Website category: university
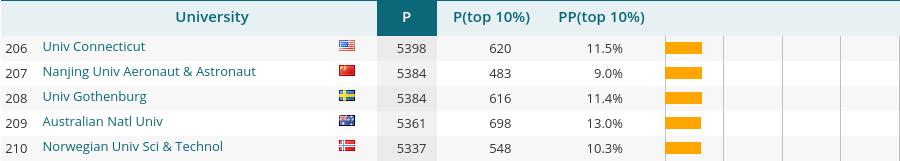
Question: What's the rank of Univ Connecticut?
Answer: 206

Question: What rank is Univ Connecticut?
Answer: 206

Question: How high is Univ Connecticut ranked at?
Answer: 206

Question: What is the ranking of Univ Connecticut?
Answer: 206

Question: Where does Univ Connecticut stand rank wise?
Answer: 206

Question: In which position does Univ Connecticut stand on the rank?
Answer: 206

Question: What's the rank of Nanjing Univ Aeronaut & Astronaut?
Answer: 207

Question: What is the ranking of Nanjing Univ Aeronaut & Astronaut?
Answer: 207

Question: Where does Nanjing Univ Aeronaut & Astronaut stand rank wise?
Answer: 207

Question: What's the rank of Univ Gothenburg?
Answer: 208

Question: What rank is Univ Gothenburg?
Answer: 208

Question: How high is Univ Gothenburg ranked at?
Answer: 208

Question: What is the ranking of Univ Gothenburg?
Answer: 208

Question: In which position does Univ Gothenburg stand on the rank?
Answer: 208

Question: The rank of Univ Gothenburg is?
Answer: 208

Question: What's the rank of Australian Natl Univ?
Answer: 209

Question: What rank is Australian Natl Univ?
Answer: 209

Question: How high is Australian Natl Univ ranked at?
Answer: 209

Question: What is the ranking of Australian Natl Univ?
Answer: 209

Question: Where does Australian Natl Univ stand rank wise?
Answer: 209

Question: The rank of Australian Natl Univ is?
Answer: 209

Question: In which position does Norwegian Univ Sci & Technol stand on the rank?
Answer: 210

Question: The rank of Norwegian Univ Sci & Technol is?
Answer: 210

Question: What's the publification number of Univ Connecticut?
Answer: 5398

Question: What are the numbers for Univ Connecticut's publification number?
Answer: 5398

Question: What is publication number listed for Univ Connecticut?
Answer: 5398

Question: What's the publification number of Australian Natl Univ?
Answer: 5361

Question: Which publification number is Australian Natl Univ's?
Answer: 5361

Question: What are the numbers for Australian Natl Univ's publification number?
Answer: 5361

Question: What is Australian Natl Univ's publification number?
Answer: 5361

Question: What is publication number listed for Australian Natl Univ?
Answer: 5361

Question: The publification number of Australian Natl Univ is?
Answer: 5361

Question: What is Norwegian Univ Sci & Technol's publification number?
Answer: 5337

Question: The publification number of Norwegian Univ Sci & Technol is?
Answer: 5337

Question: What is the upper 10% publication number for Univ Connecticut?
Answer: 620

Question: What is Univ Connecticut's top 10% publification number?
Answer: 620

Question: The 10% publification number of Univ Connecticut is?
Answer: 620

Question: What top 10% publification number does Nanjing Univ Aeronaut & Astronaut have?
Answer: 483

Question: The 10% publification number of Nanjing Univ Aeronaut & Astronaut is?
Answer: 483

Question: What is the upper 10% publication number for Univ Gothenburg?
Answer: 616

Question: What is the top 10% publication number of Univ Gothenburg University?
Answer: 616

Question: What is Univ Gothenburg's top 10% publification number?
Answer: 616

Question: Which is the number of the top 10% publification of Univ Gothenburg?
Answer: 616

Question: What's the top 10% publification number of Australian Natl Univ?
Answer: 698

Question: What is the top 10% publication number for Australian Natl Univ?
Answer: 698

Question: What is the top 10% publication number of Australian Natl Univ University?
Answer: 698

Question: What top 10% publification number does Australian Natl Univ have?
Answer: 698

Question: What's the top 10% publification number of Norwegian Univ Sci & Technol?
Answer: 548

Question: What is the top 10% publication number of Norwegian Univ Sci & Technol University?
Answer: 548

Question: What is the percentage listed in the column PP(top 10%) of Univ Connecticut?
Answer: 11.5%

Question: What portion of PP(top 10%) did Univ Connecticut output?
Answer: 11.5%

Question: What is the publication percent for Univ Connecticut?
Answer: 11.5%

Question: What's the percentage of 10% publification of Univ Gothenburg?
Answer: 11.4%

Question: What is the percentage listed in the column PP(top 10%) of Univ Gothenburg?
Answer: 11.4%

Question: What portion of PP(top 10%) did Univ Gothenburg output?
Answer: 11.4%

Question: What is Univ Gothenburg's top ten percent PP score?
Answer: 11.4%

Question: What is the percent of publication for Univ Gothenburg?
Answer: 11.4%

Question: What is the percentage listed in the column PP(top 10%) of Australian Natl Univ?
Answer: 13.0%

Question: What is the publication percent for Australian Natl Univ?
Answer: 13.0%

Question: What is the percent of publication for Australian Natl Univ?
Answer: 13.0%

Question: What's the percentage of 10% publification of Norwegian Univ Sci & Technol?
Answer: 10.3%

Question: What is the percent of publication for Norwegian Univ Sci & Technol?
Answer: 10.3%

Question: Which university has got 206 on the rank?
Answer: Univ Connecticut

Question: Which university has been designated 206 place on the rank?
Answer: Univ Connecticut